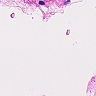
Metastatic tissue present: no